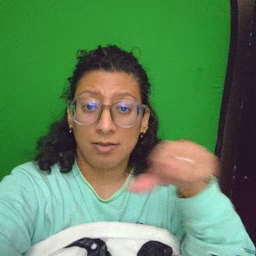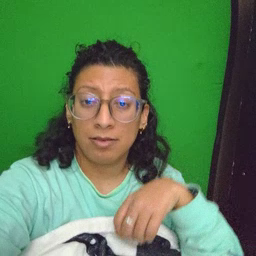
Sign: puzzle